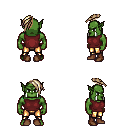
a pixel art fantasy rpg character, male body template, orc, green skin, maroon sleeveless shirt, gold greaves, white blonde long mohawk hairstyle, brown shoes, four views (front, back, left, right), 2x2 character sprite sheet, small pixel art, hard edges, no anti-aliasing